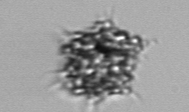
Label: Dictyocha